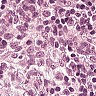
Metastatic tissue present: no